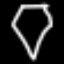
Label: diamond